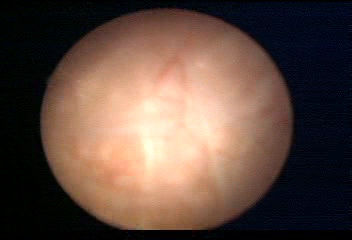
Modality: WLC
Class: Normal mucosa
Bladder cancer association: No